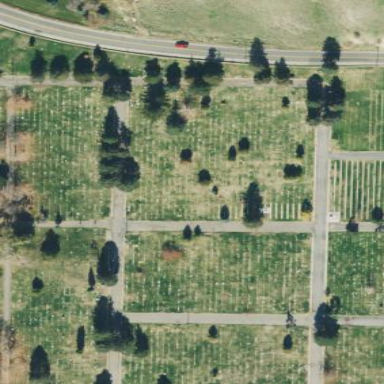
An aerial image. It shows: Sector within cemetery.